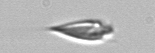
Label: Oxytoxum